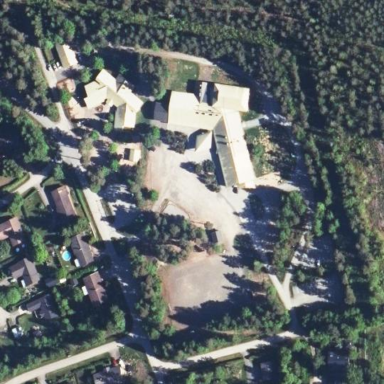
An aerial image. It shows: School.